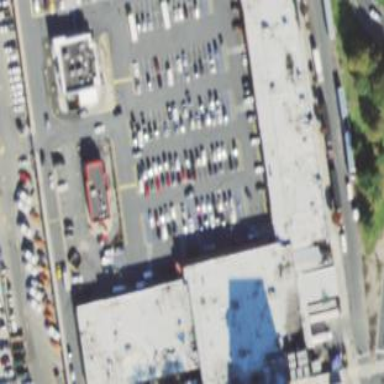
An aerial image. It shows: Retail area.